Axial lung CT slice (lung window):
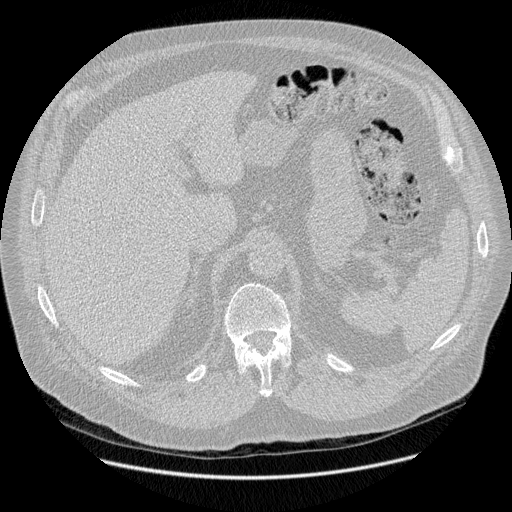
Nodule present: no